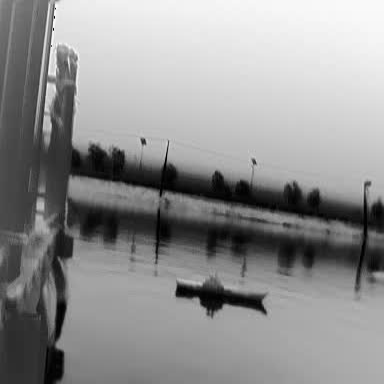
There is a warship in the infrared image.